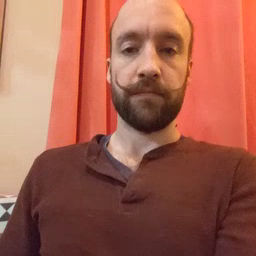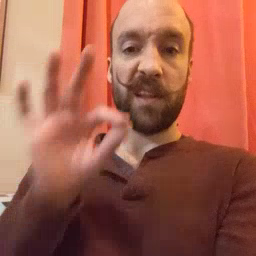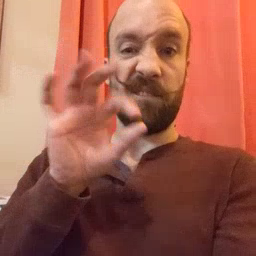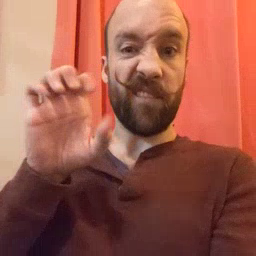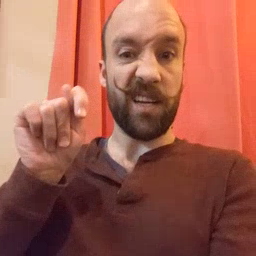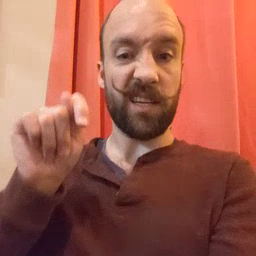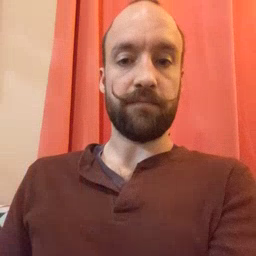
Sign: feet